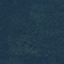
Land use / land cover: Forest